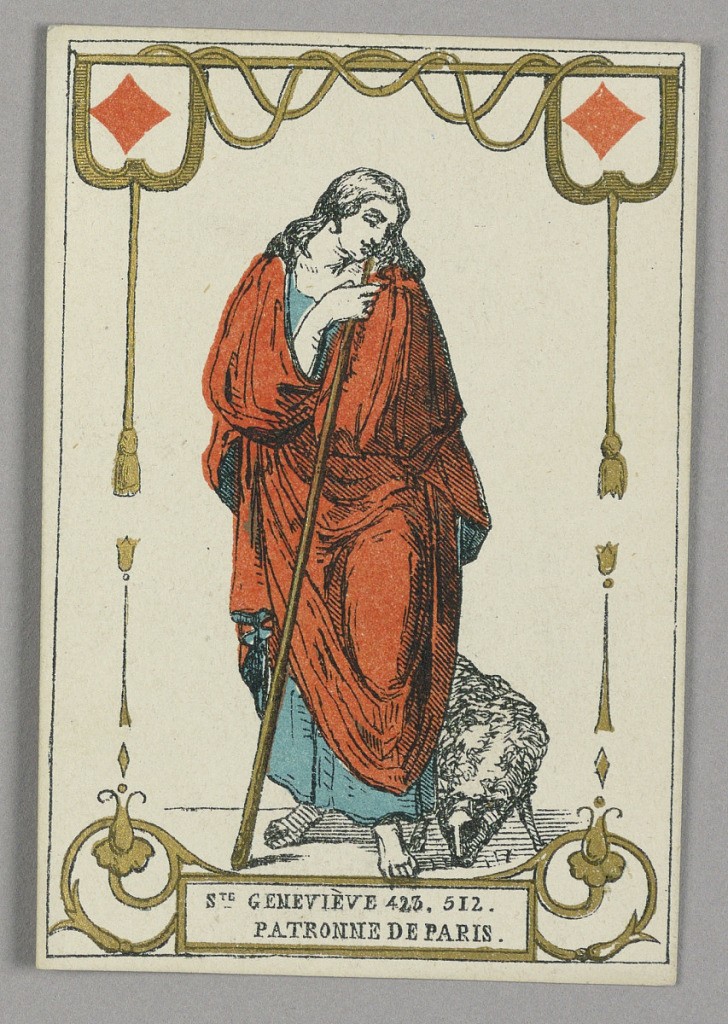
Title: Saint Genevieve, Playing Card from Set of "Cartes héroïques" or "Des grands hommes"
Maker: Eugène Moreau, French, active 19th c.
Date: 1871
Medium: Stencil-colored lithograph on paper
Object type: Playing card
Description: Playing card from a set of "Cartes héroïques" or "Des grands hommes"